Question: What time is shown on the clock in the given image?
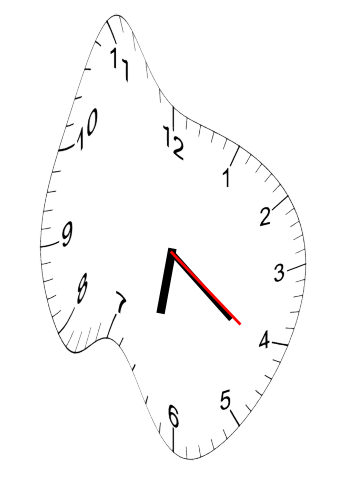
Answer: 06:21:21